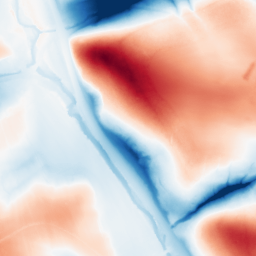
Category: classical
Decomposition family: gaussian_anisotropic
Decomposition parameters: sigma_x: 5
sigma_y: 50
Upsampling method: edge_directed
Upsampling parameters: scale: 2
Upsampling scale: 2